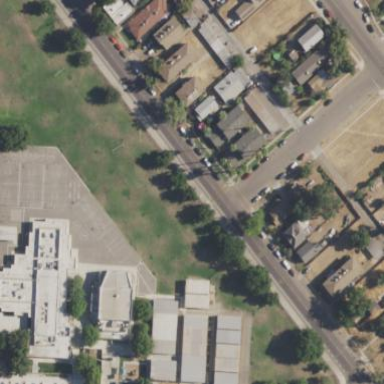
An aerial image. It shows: School.